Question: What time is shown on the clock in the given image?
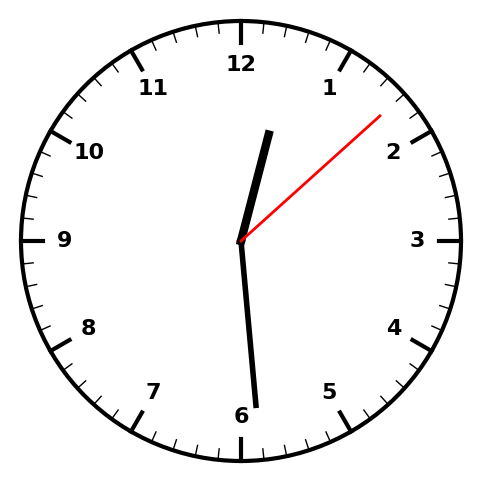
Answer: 12:29:08